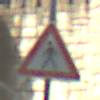
Verkehrszeichen: FussgaengerRechts
Umgebung: Outdoor, Urban
Tageszeit: MorningAfternoon
Wetter: PartlyCloudy
Licht: Natural
Jahreszeit: NotSpecified
Kontrast: LowContrast